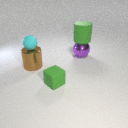
small green rubber cube to the right of large brown metal cylinder